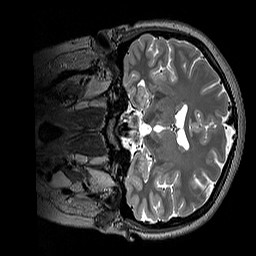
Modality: T2w
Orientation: coronal
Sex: female
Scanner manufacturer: siemens
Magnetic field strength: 3 T
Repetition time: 3.2 s
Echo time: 0.409 s